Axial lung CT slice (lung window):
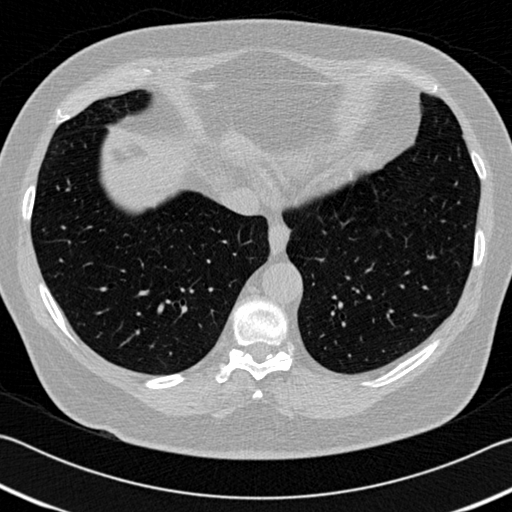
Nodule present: no